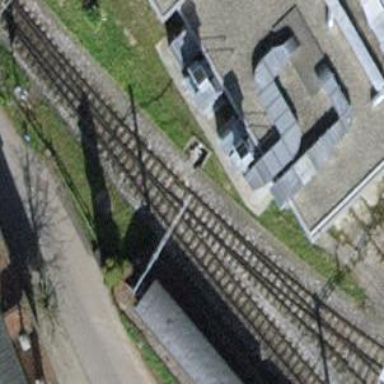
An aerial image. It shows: Railway switch.